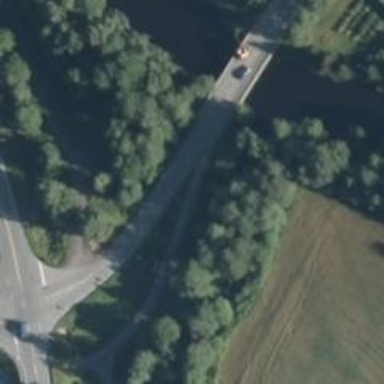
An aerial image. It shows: Cycleway.